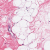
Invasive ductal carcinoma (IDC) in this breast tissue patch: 0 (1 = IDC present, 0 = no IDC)